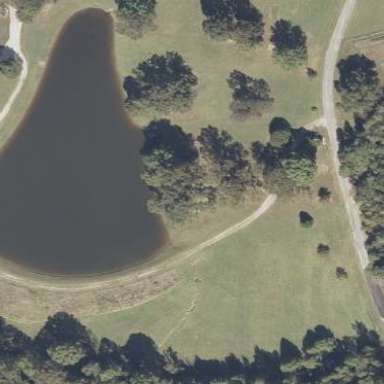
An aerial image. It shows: Pond surrounded by natural water.